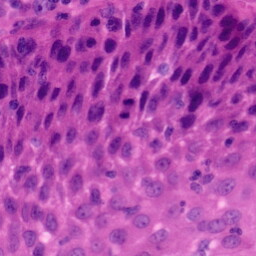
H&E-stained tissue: Tonsil